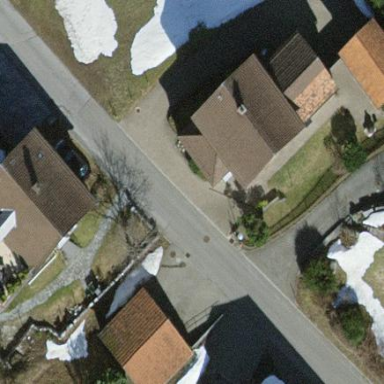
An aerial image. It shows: Simple and straightforward house.